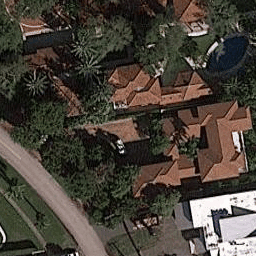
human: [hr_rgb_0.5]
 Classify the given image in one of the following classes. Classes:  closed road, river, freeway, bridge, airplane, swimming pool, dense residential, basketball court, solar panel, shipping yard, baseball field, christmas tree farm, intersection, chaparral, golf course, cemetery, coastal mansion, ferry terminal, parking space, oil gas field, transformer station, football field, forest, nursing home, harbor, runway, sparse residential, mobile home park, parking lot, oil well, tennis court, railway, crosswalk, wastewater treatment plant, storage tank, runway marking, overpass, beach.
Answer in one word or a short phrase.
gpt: coastal mansion